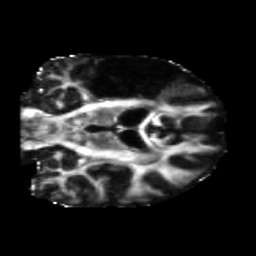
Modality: FA
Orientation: coronal
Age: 66
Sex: male
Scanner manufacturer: siemens
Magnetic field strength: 3 T
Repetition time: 5.47 s
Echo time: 0.0854 s